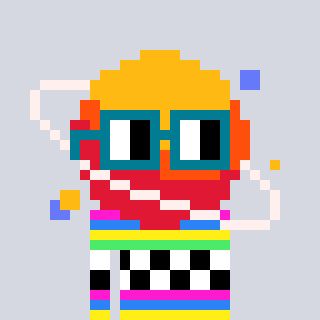
a pixel art character with square dark green glasses, a saturn-shaped head and a computerblue-colored body on a cool background